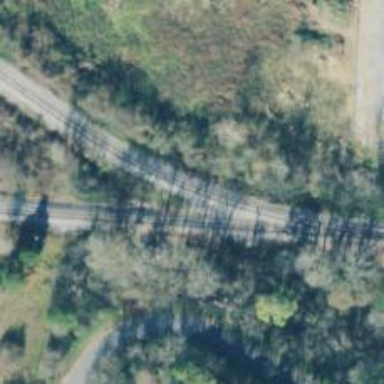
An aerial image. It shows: Railway track.